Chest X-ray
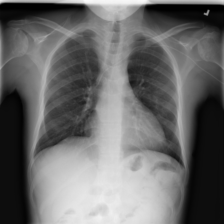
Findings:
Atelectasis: negative
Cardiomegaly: negative
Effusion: negative
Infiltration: negative
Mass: negative
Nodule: positive
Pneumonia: negative
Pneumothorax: negative
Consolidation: negative
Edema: negative
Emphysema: negative
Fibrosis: negative
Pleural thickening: negative
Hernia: negative